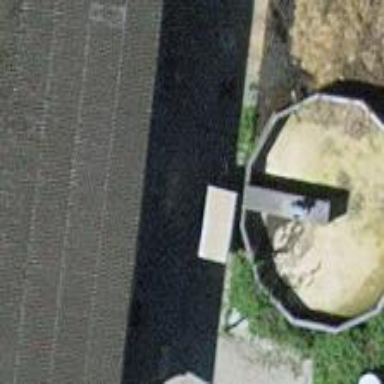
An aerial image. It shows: Storage tank with man-made structure.